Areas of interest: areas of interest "Chaoyang Park - Soccer Field"
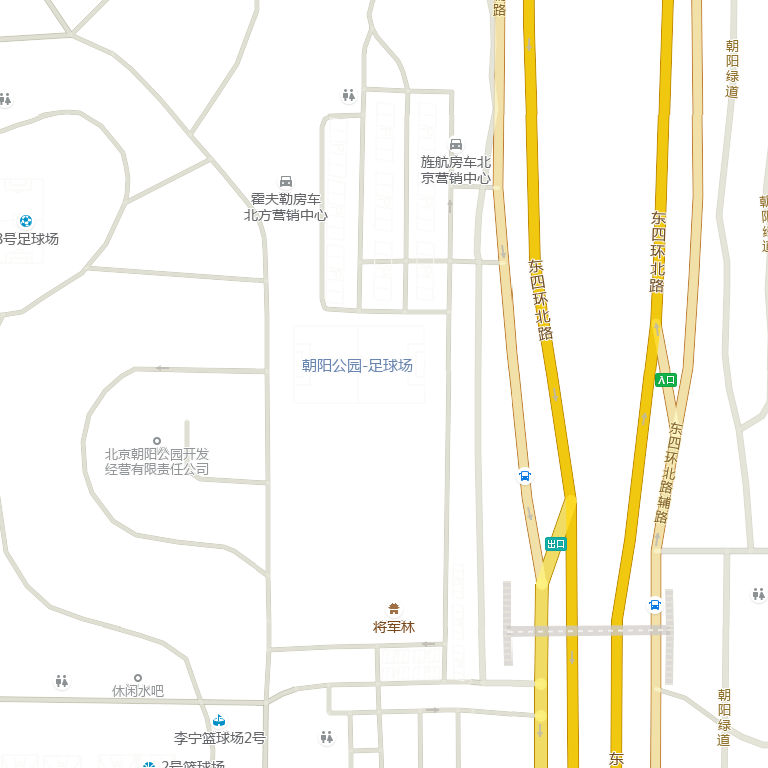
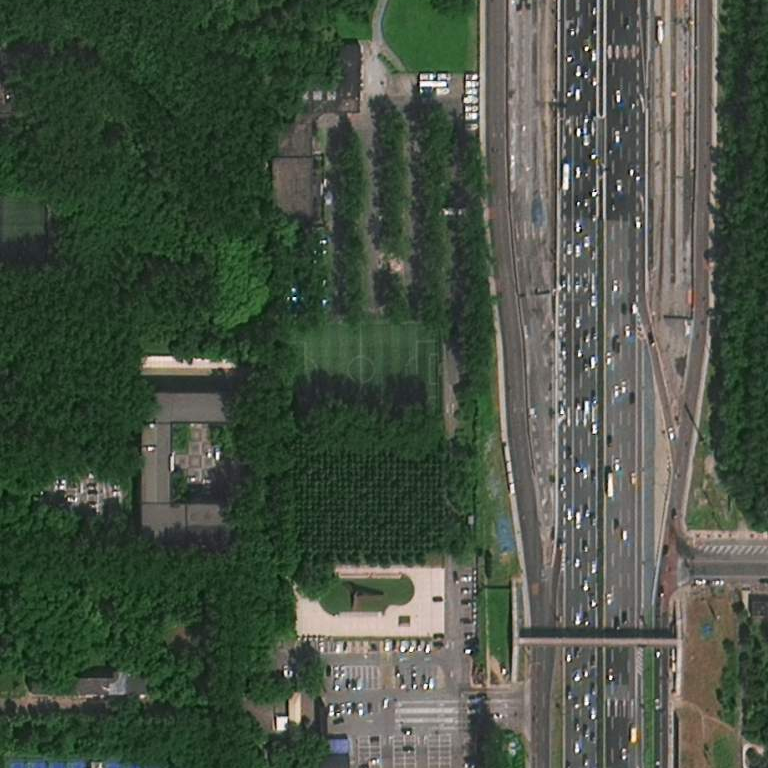